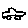
Label: car